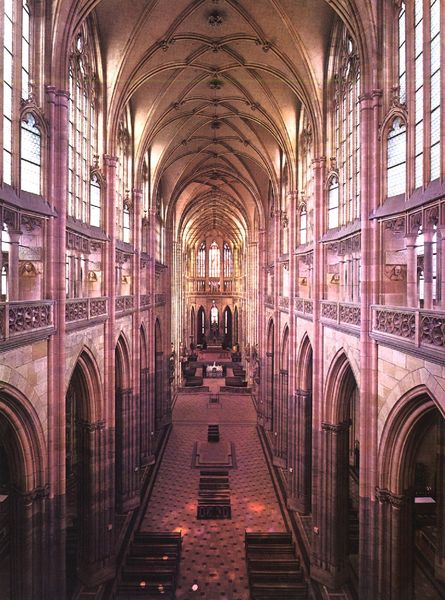
Titel: Prag, Veitsdom, Choransicht
Standort: Prag, Veitsdom (EU - Tschechische Republik)
Schlagwörter: fenster, licht, pfeiler, säule, säulen, architektur, kirche, gotik, balkon, bogen, empore, foto, gewölbe, balustrade, dom, altar, bänke, langhaus, mittelschiff, gotisch, basilika